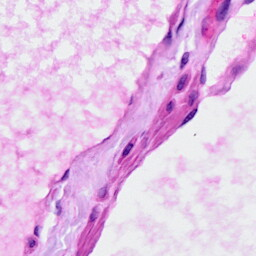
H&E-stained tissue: Ovarian